Question: I want to make a navigation bar looking like BRED's application :

But I don't know how to remove the border and the bottom of the bar button.
Thank you for your advices
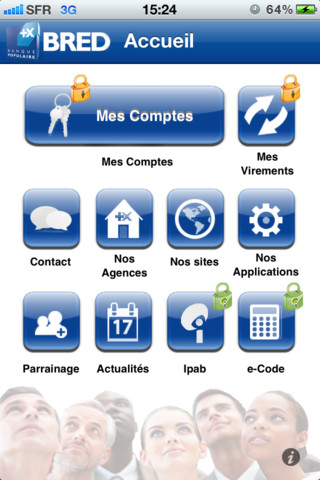
Answer: If iOS 5 or greater check out the <URL>. There is no way to just remove the border, you will have to create it from scratch.